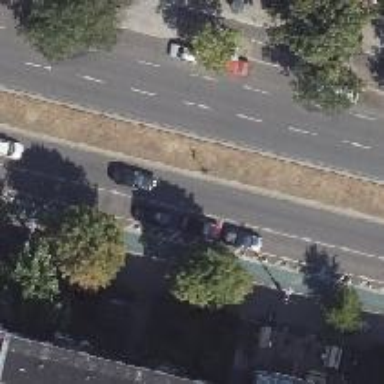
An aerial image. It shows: Asphalt road with dual carriageways. There is parking lane on the right side.